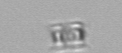
Label: Bacillariophyceae_morphotype1